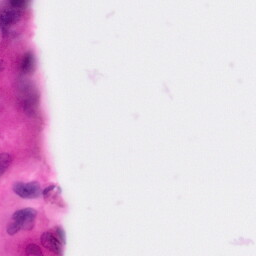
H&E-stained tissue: Pancreatic